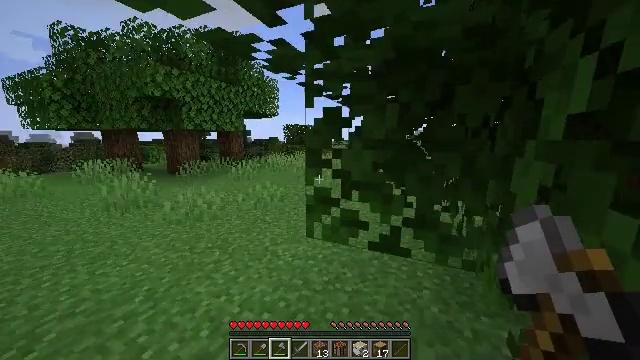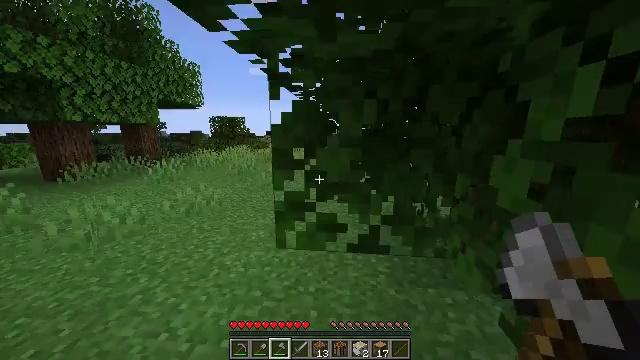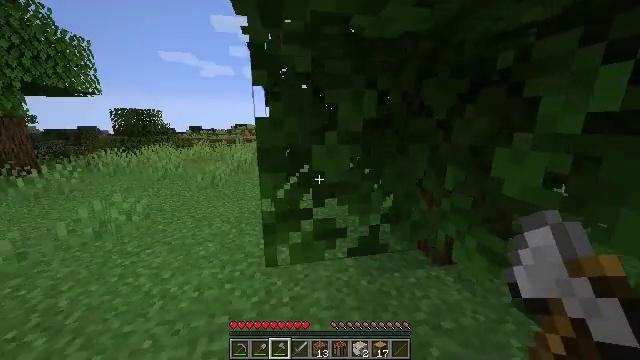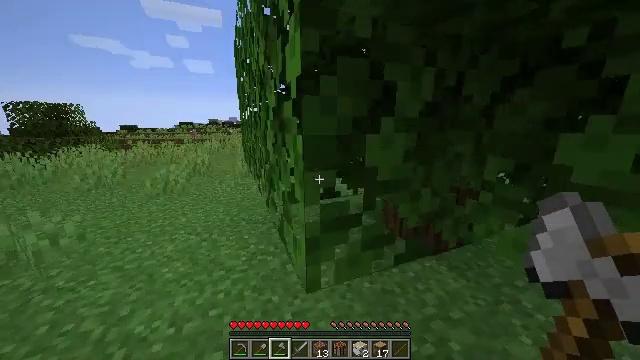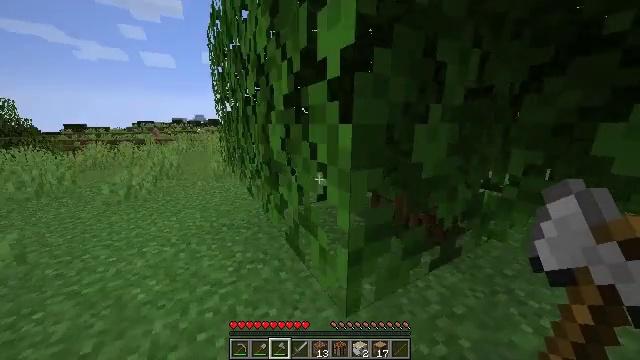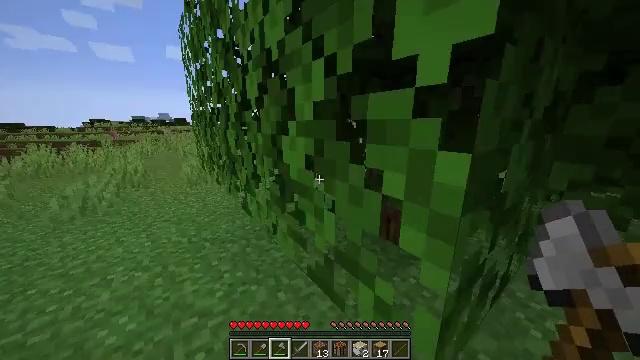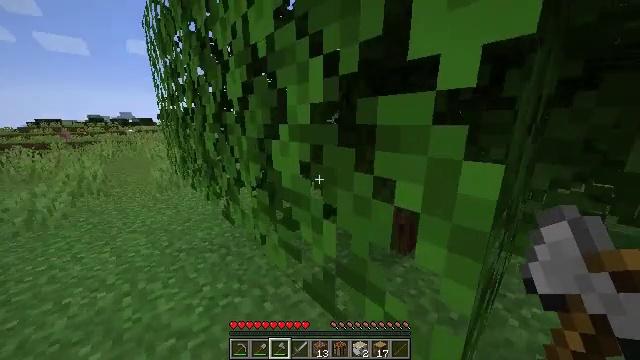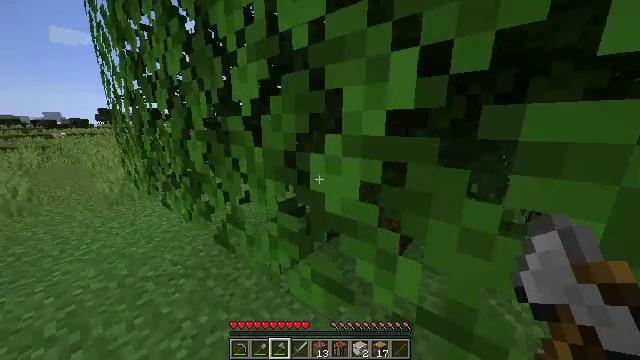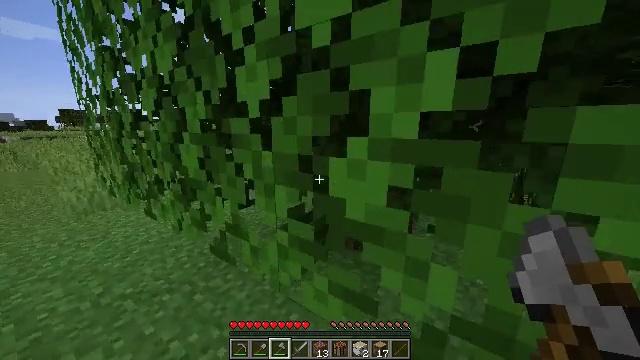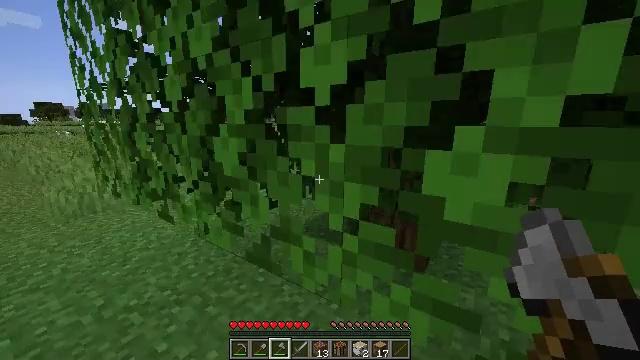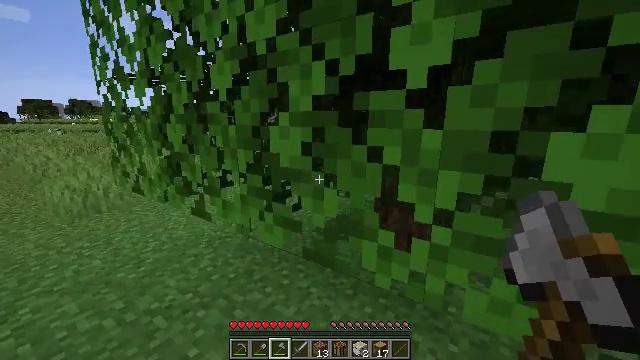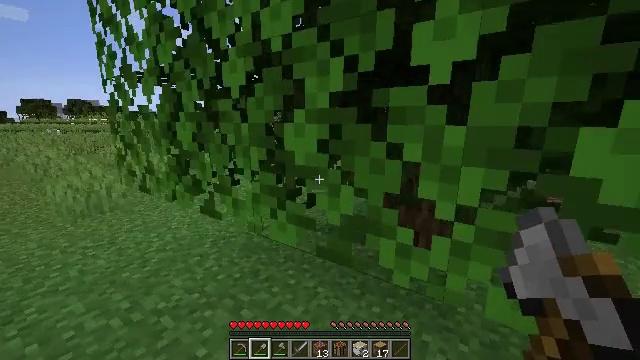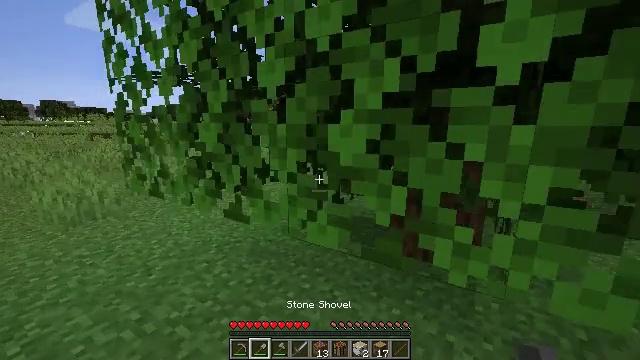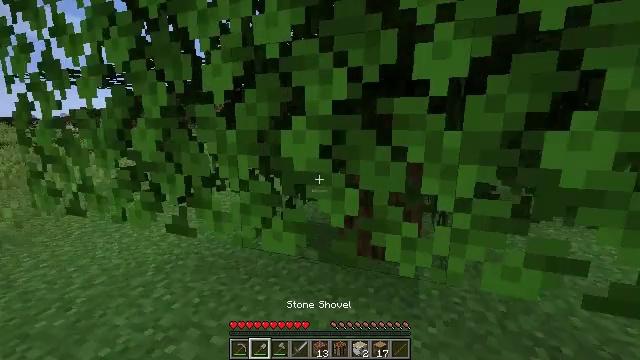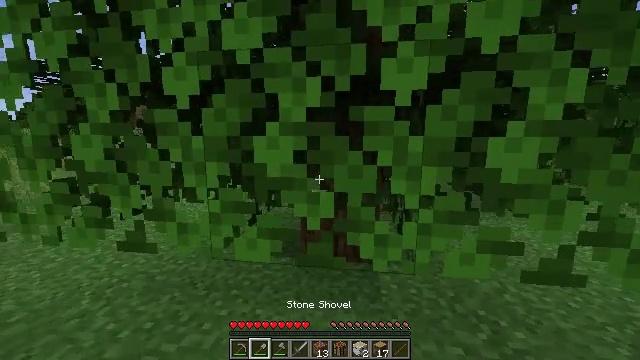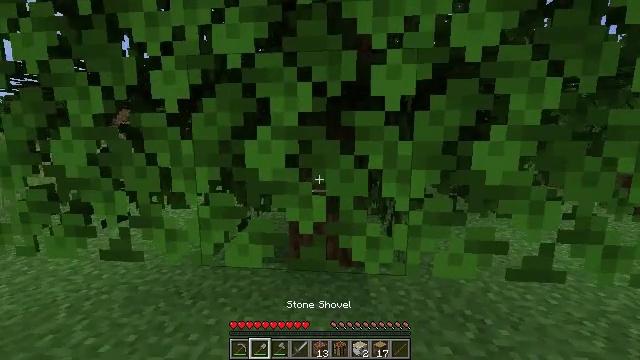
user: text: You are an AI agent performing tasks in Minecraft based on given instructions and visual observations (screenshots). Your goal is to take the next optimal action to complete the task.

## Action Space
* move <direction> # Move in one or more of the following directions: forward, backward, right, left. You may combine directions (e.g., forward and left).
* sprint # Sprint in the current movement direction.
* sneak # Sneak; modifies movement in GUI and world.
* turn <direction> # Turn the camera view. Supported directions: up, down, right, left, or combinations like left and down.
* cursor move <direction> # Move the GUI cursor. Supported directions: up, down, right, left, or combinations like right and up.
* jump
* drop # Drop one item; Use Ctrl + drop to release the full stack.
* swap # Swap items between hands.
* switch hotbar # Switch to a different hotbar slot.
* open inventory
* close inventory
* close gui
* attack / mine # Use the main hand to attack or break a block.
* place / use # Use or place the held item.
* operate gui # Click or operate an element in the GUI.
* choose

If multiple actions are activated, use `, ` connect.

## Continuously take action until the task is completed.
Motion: motion action
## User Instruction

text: Remove oak leaves from branches.
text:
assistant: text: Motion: move forward and move left, sprint, turn right and down
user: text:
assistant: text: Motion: move forward and move left, sprint, turn right and down
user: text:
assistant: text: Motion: move forward and move left, turn right
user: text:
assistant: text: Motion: move forward and move left, turn right
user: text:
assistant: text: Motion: move forward and move left, turn right
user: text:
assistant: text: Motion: move forward and move left, turn right
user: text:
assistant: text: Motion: move left, turn right
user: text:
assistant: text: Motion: move left, turn right
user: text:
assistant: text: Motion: move left
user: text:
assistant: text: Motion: move left
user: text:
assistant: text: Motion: move left, switch to hotbar 2
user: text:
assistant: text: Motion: turn right, switch to hotbar 2
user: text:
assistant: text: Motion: turn right and up, switch to hotbar 2
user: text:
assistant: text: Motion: turn right and up
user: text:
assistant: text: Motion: turn right and up
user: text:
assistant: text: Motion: no_op
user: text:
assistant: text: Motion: move left, turn right
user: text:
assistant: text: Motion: move left, turn right
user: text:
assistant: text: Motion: turn right
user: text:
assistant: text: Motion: attack / mine
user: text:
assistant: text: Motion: attack / mine
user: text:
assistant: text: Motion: attack / mine
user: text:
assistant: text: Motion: attack / mine
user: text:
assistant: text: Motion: turn right, attack / mine
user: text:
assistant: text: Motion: attack / mine
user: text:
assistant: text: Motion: attack / mine
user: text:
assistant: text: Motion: move forward, attack / mine
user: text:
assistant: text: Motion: move forward, attack / mine
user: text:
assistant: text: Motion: move forward, attack / mine
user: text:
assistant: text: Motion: move forward, attack / mine